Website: apple
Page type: address-validator
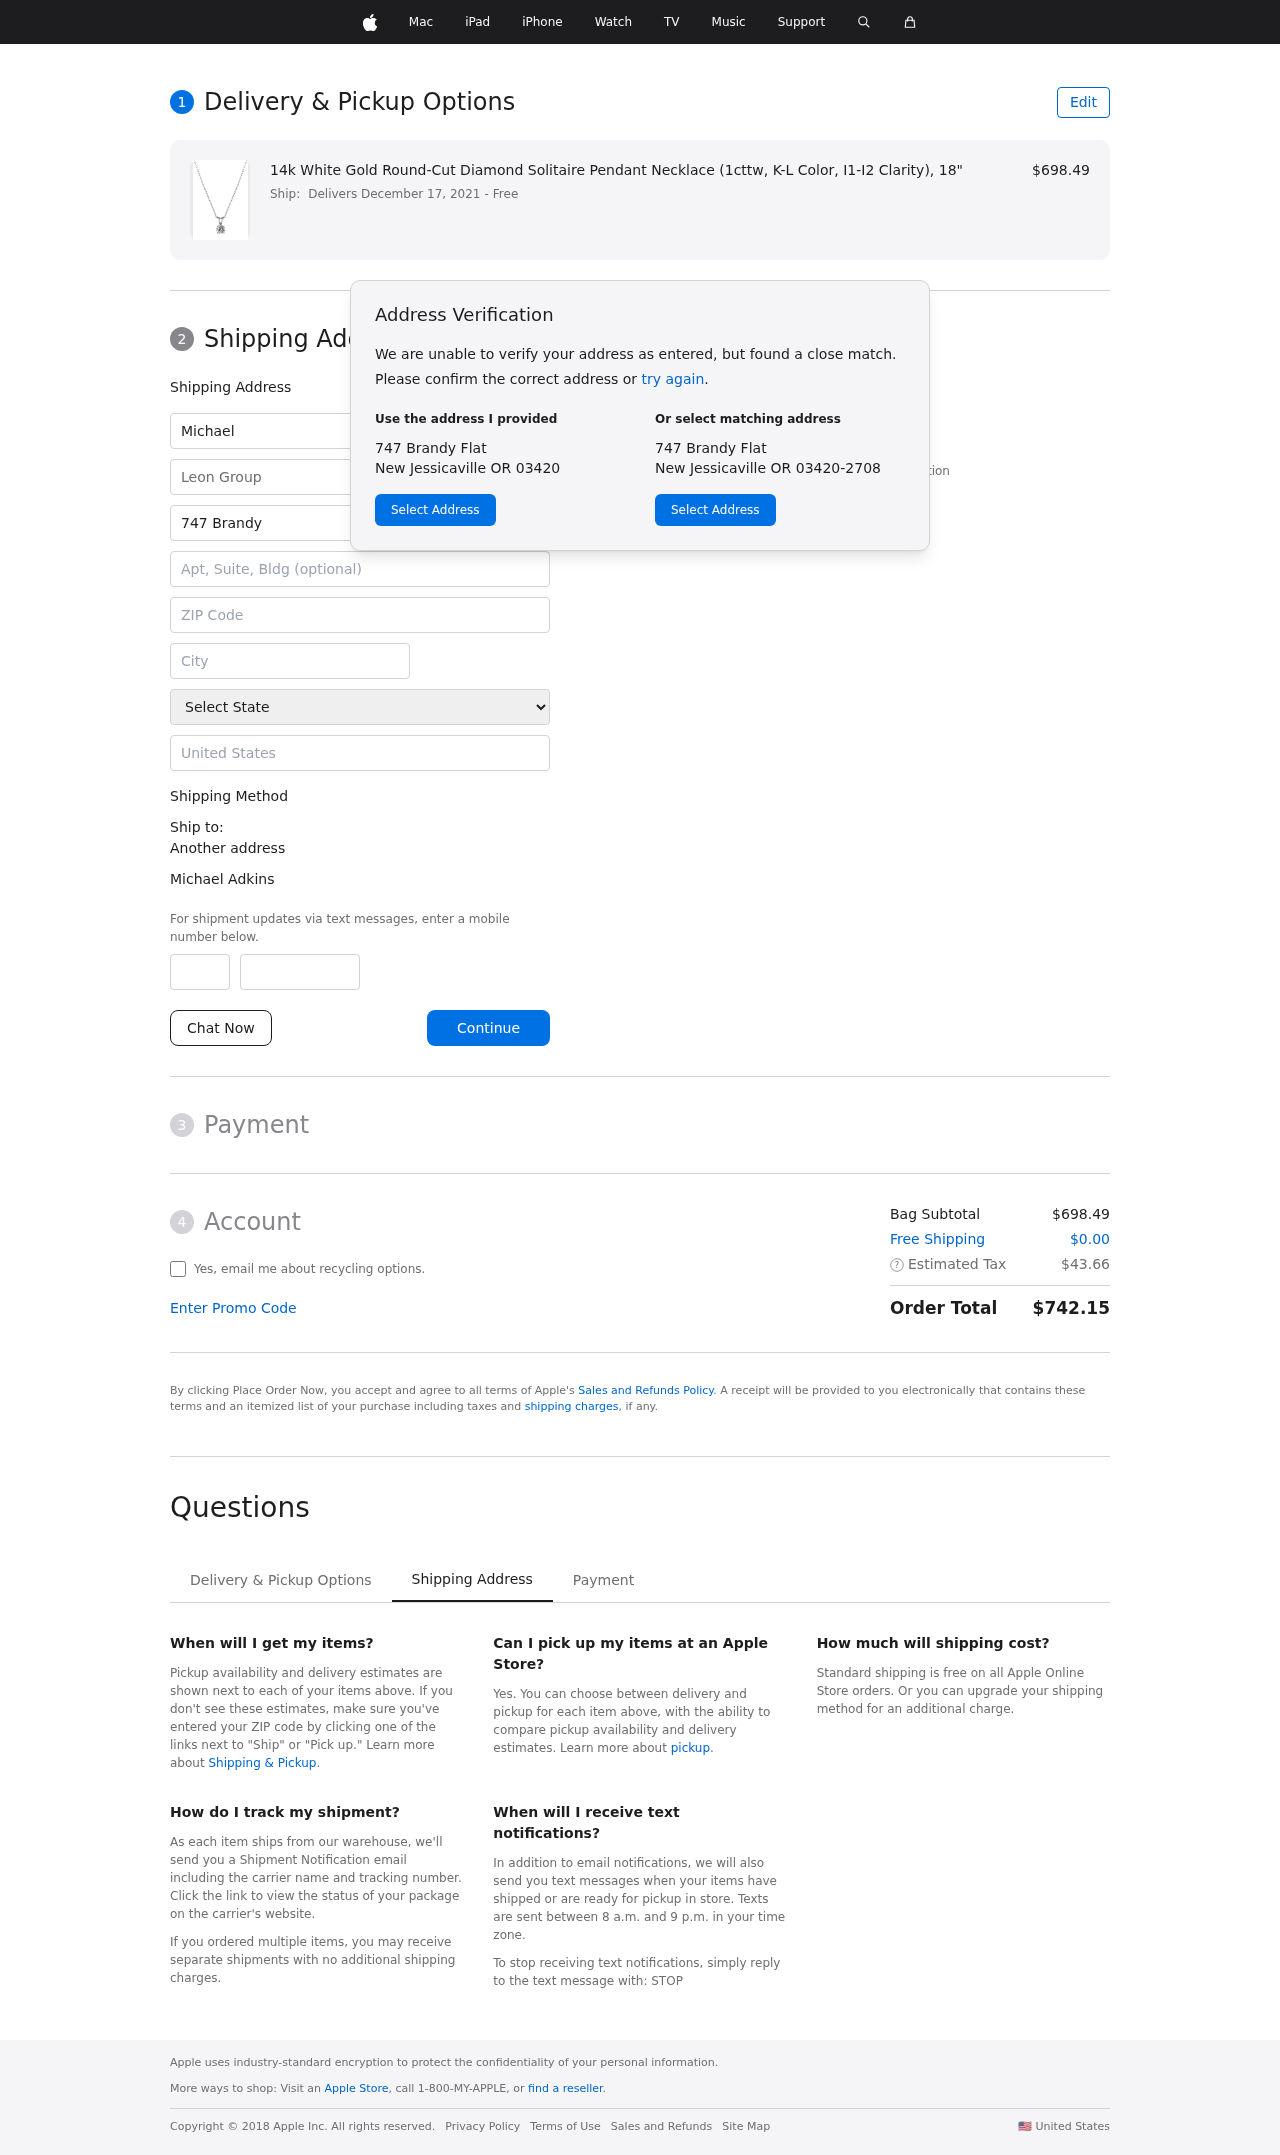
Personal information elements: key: PII_CITY
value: New Jessicaville
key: PII_COMPANY
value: Leon Group
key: PII_COUNTRY
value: United States
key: PII_FIRSTNAME
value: Michael
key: PII_FULLNAME
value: Michael Adkins
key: PII_LASTNAME
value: Adkins
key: PII_PHONE_AREA
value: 782
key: PII_PHONE_SUFFIX
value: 3427
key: PII_POSTCODE
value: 03420
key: PII_STATE
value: Oregon
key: PII_STREET
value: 747 Brandy Flat
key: PII_CITY_STATE_ZIP
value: New Jessicaville OR 03420
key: PII_STATE_ABBR
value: OR
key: PII_POSTCODE_FULL
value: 03420
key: PII_POSTCODE_NUMERIC
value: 3420
Product elements: key: PRODUCT1_NAME
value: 14k White Gold Round-Cut Diamond Solitaire Pendant Necklace (1cttw, K-L Color, I1-I2 Clarity), 18"
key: PRODUCT1_PRICE
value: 698.49
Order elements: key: ORDER_DELIVERY_DATE
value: Delivers December 17, 2021
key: ORDER_SUBTOTAL
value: $698.49
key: ORDER_SHIPPING_COST
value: $0.00
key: ORDER_TAX
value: $43.66
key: ORDER_TOTAL
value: $742.15